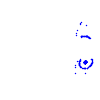
Particle: proton